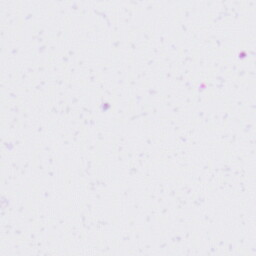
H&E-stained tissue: Liver